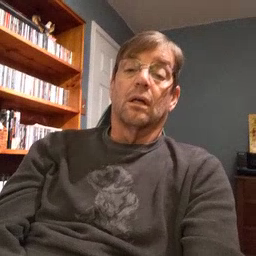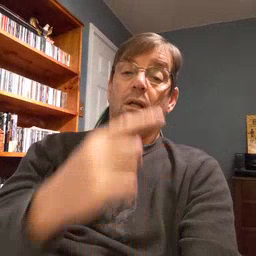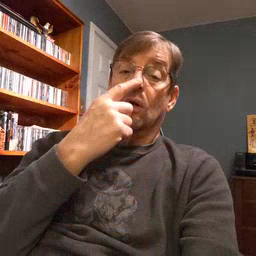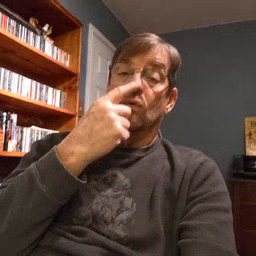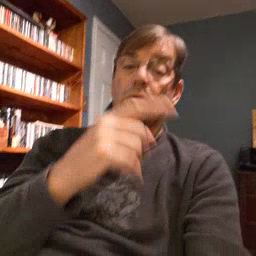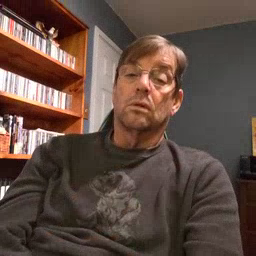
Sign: nose